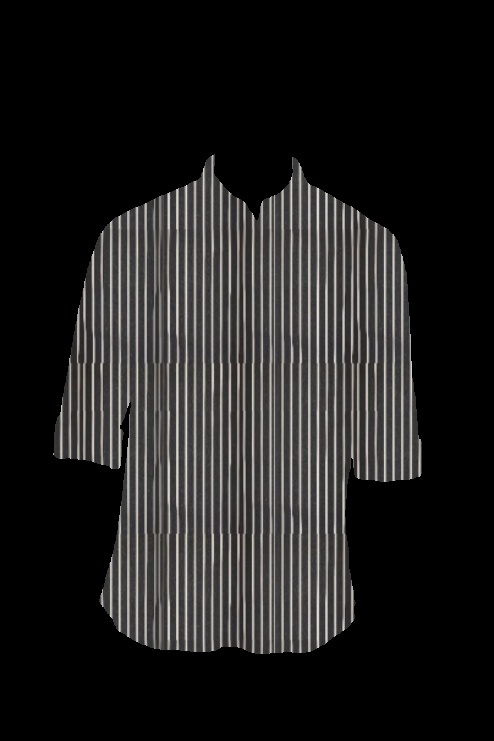
black white stripe tee